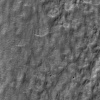
Atmospheric dust classification: not_dusty